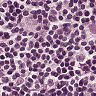
Metastatic tissue present: yes